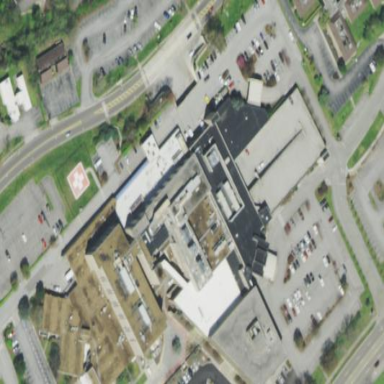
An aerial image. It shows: Hospital building.